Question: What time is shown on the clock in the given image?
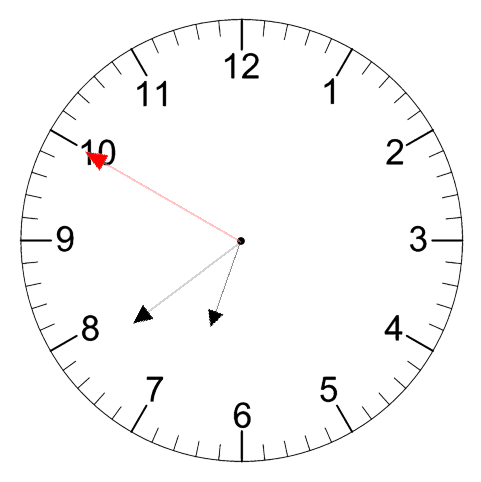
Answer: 06:38:50